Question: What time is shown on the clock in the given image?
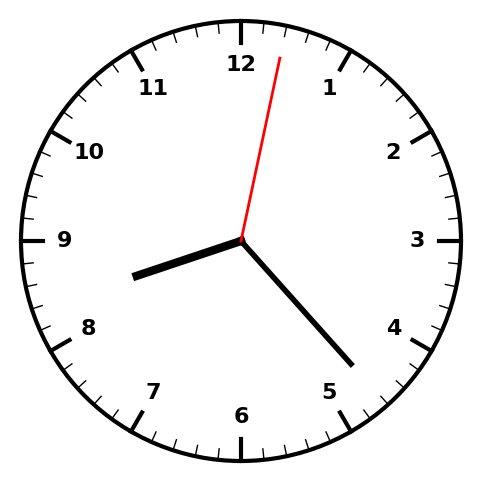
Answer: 08:23:02